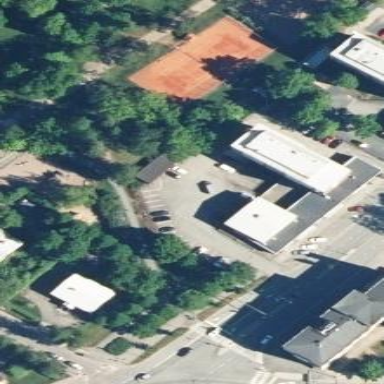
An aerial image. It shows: Retail building.